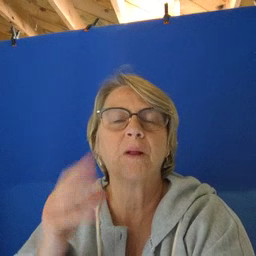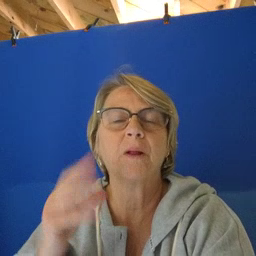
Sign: home